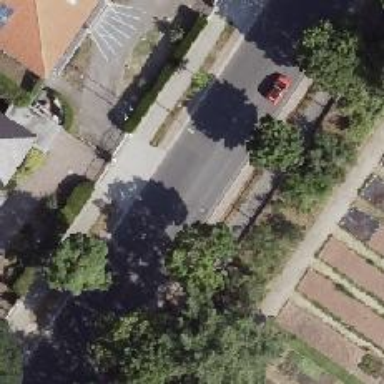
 featuring sidewalks on both sides and cycle track."